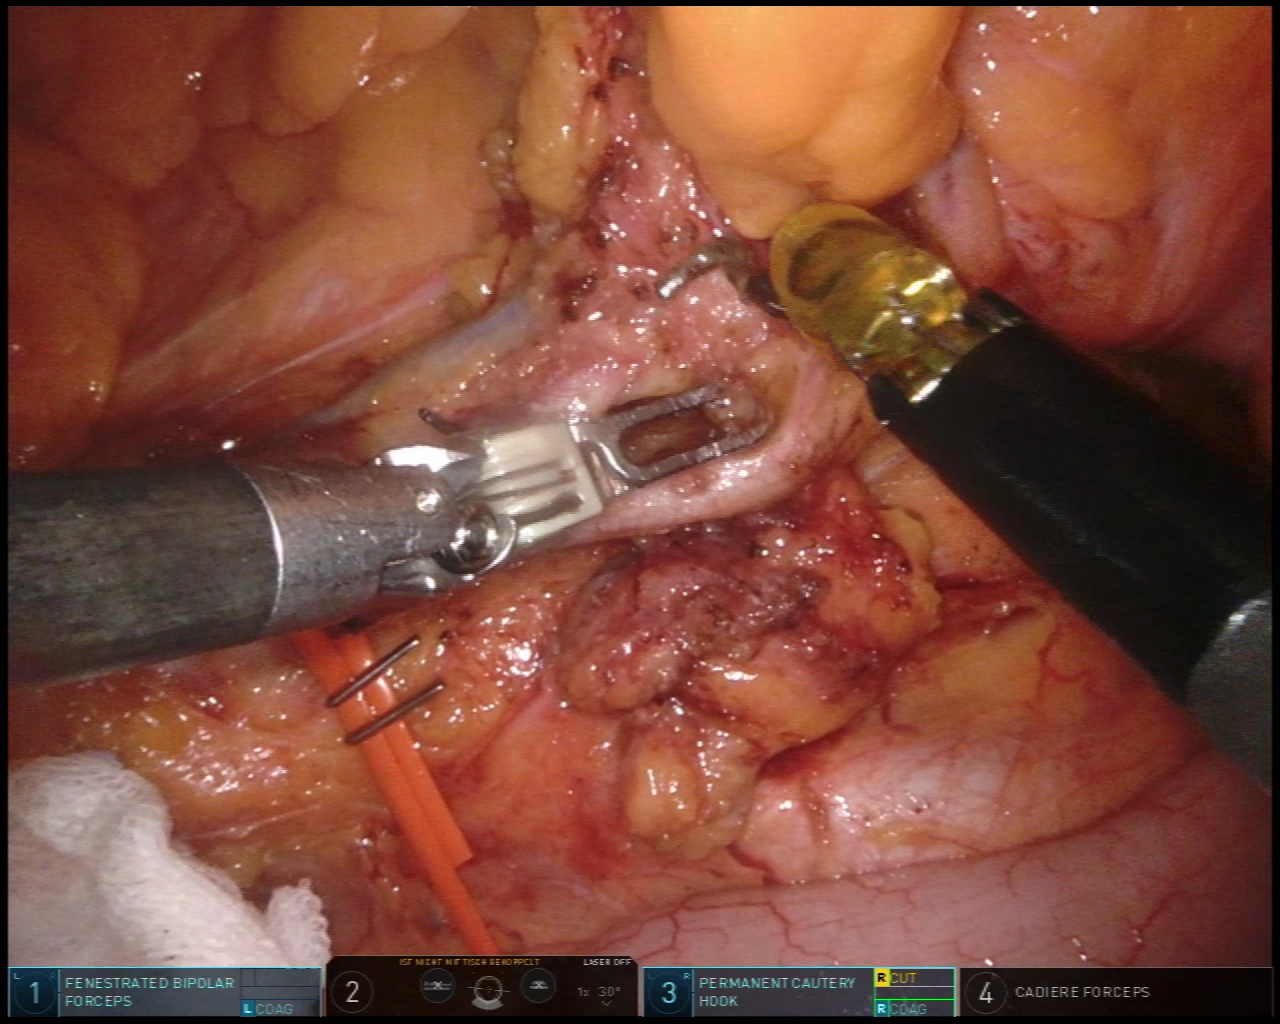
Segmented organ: inferior_mesenteric_artery
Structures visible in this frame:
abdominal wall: no
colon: no
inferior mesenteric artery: yes
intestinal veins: yes
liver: no
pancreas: no
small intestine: yes
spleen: no
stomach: no
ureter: no
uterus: no
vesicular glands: no